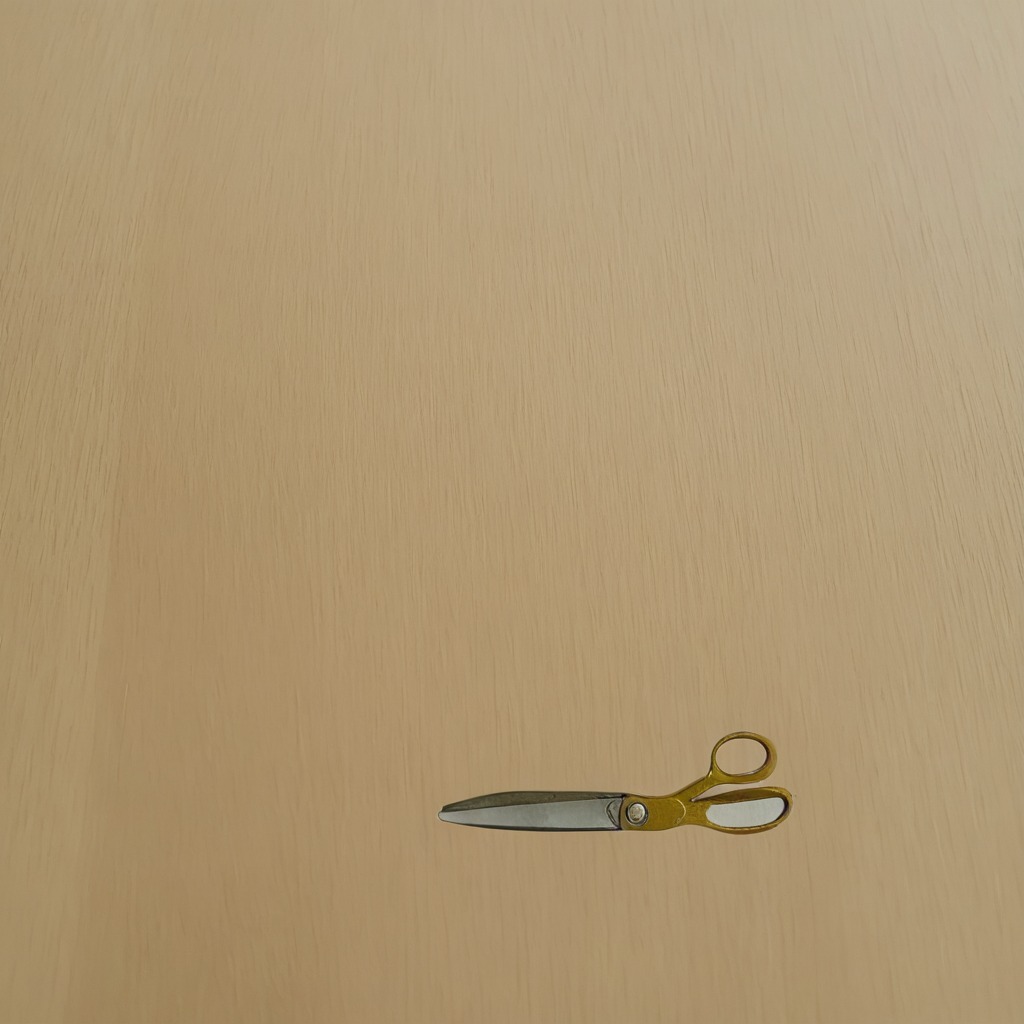
A scissor lying on a plywood surface in a paint workshop lit by afternoon window light.